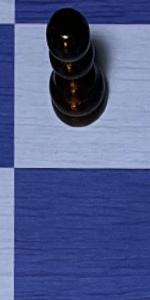
Label: Empty